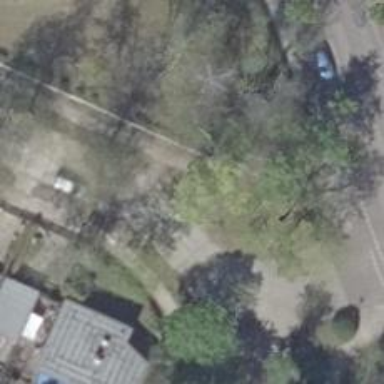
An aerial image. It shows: Avenue lined with broadleaved deciduous trees.